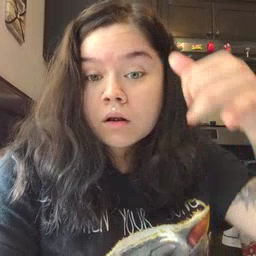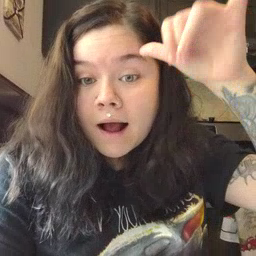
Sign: cow